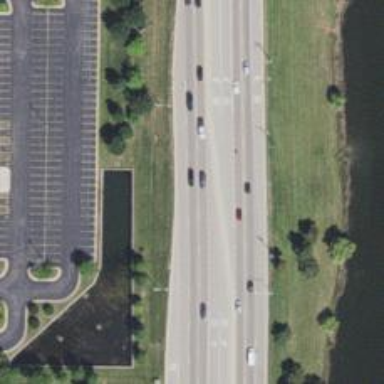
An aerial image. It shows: Primary highway.